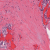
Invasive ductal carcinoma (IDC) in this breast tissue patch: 0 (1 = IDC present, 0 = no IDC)